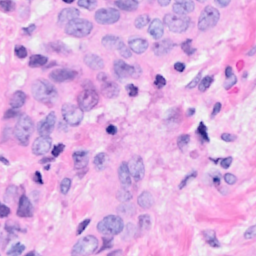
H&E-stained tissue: Breast